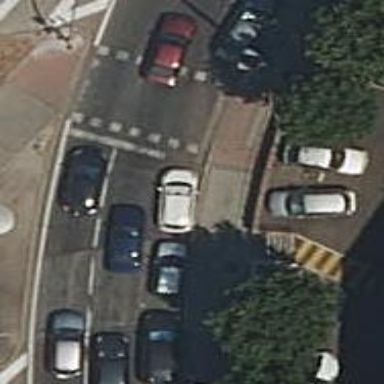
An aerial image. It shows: Road with traffic signals.